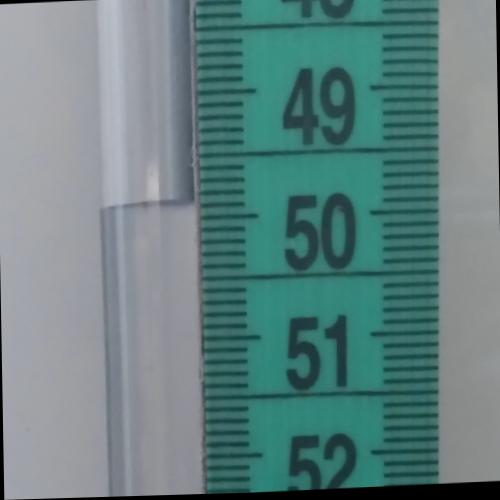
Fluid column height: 49.9 cm